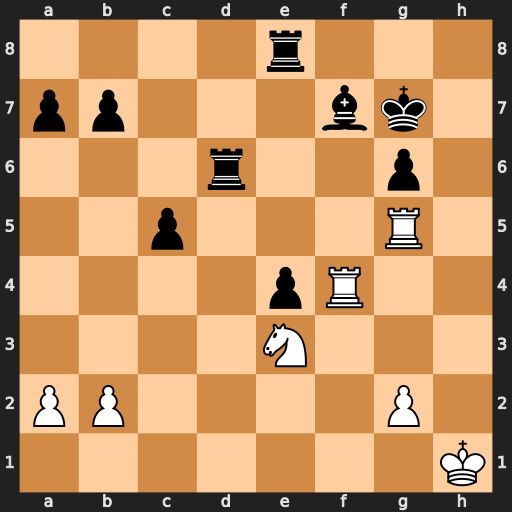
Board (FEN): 4r3/pp3bk1/3r2p1/2p3R1/4pR2/4N3/PP4P1/7K
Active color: w
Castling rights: -
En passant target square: -
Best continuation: Nf5+ Kf6 Nxd6+ Kxg5 Rxf7